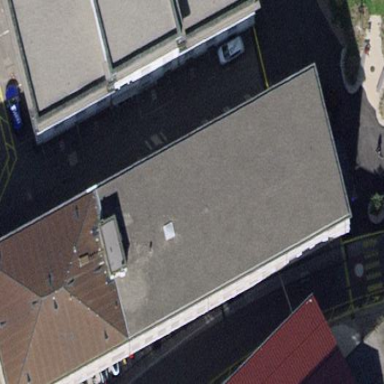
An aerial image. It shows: Tan office building with flat gray roof.